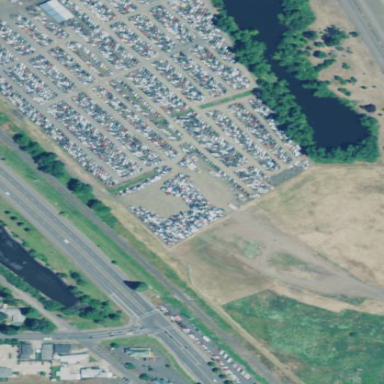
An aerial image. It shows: Scrap yard located in industrial area.